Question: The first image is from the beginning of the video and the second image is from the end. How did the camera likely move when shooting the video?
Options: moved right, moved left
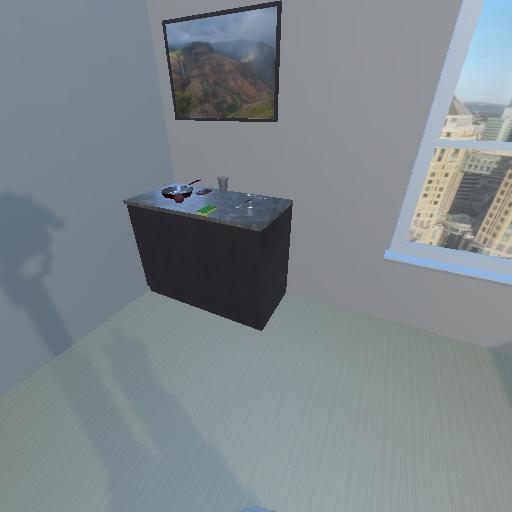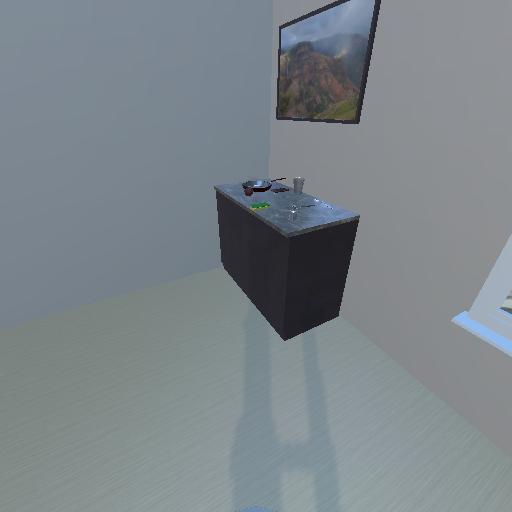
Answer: moved right